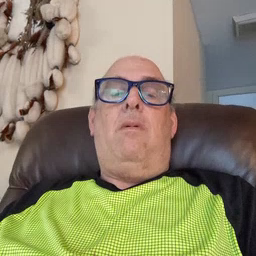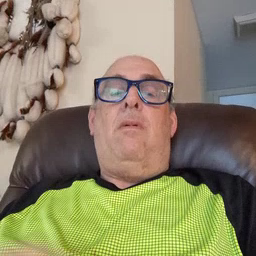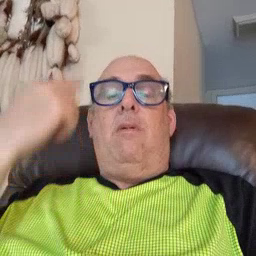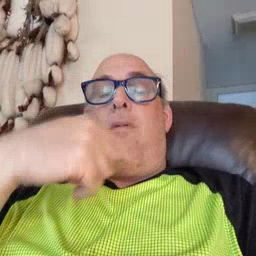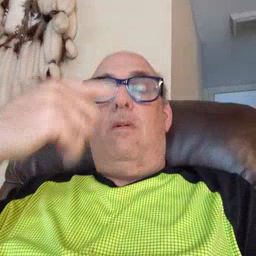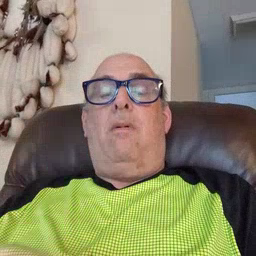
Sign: face